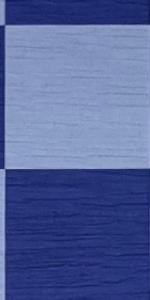
Label: Empty